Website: macys
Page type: account-selection
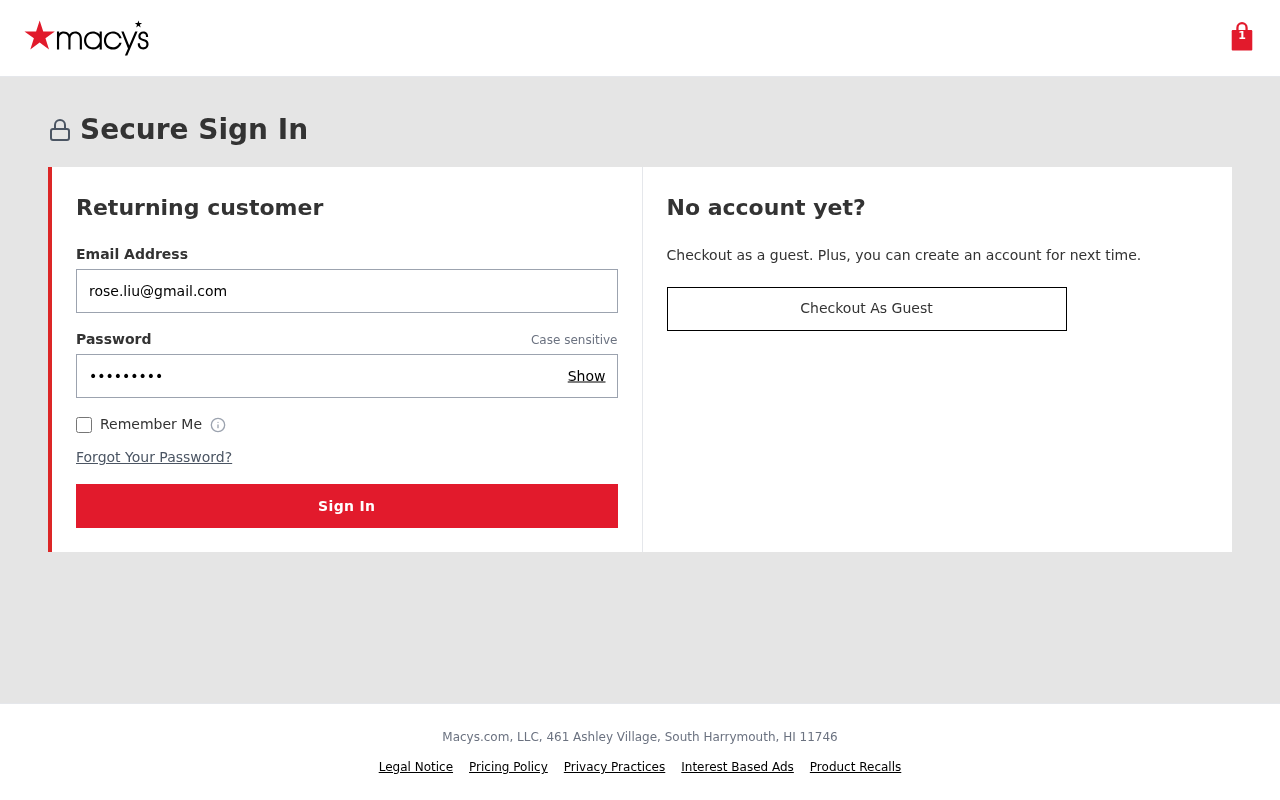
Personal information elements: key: PII_EMAIL
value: rose.liu@gmail.com
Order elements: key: ORDER_NUM_ITEMS
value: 1